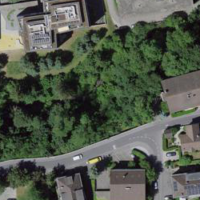
EUNIS habitat code: 53
Species observed at this site:
Sambucus nigra